Question: my df look like this:

as you can see the User starts with 'ff' and it could be in access column or any other column rather than user column.
i want to create a new column in this df called "UserID" where whenever the is 'ff' in all the columns copy this value to my new column "UserId"
i have been using this method which is working fine but i have to repeat this line in all the columns:
'''
hist.loc[hist.User.str.startswith("ff",na=False),'UserId']=hist['User'].str[2:]
'''
is there any other method i can use to loop over all rows at once?
thanks
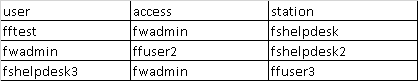
Answer: NumPy + Pandas solution below.
In case of ambiguity (several 'ff'-strings in a row) leftmost occurance is taken. In case of absence (no 'ff'-string in a row) 'NaN' value is used.
<URL>
'''
import pandas as pd, numpy as np
df = pd.DataFrame({
'user': ['fftest', 'fwadmin', 'fshelpdesk3', 'no', 'ffone'],
'access': ['fwadmin', 'ffuser2', 'fwadmin', 'user', 'fftwo'],
'station': ['fshelpdesk', 'fshelpdesk2', 'ffuser3', 'here', 'three'],
})
sv = df.values.astype(np.str)
ix = np.argwhere(np.char.startswith(sv, 'ff'))[::-1].T
df.loc[ix[0], 'UserID'] = pd.Series(sv[(ix[0], ix[1])]).str[2:].values
print(df)
'''
Output:
'''
user access station UserID
0 fftest fwadmin fshelpdesk test
1 fwadmin ffuser2 fshelpdesk2 user2
2 fshelpdesk3 fwadmin ffuser3 user3
3 no user here NaN
4 ffone fftwo three one
'''